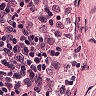
Metastatic tissue present: no